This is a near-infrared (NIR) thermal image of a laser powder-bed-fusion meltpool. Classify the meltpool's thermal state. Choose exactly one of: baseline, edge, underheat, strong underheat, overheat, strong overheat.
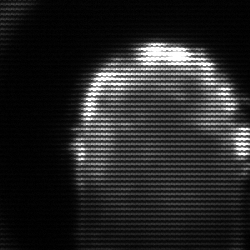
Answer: baseline